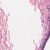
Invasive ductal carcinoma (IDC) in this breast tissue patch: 0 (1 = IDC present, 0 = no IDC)